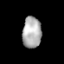
Tissue: lung
Cell type: Epithelial cells
Senescence score: 0.1518
Nuclear area (px): 581
Mean DAPI intensity: 173.647